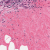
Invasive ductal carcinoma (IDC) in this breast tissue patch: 0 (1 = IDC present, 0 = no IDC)